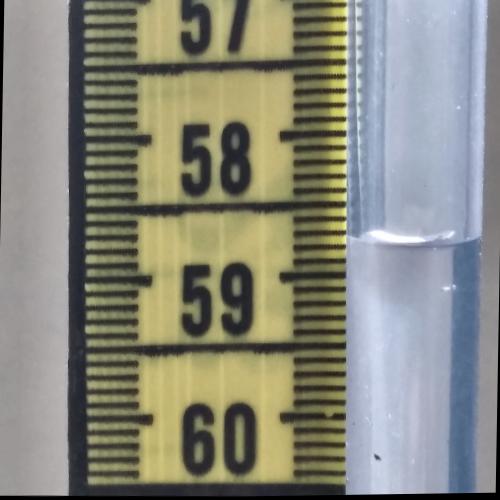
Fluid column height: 58.8 cm